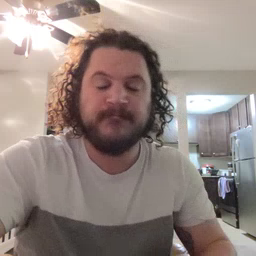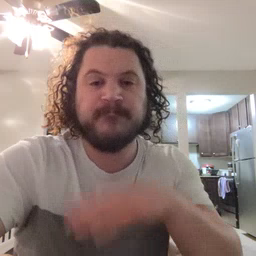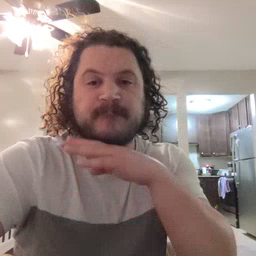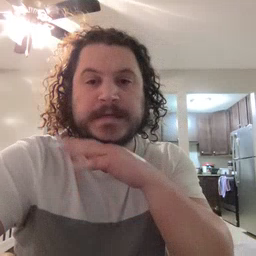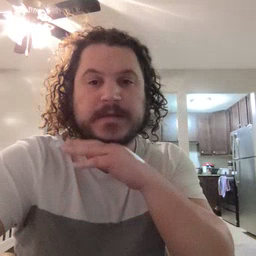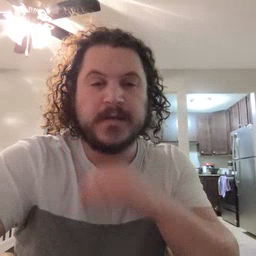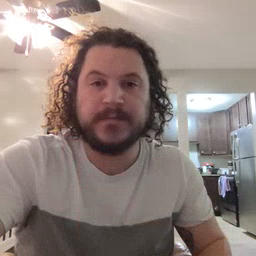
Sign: pig